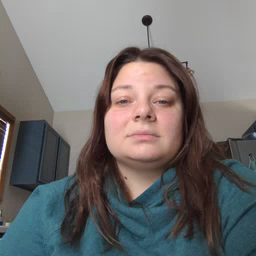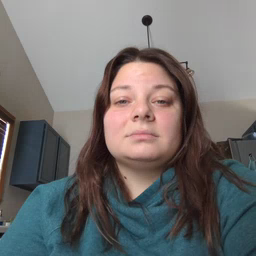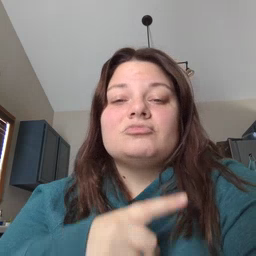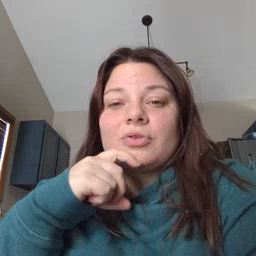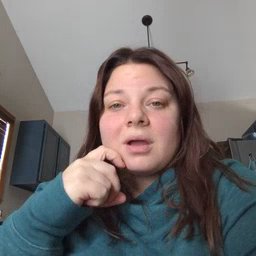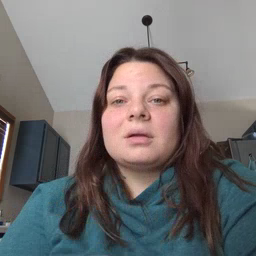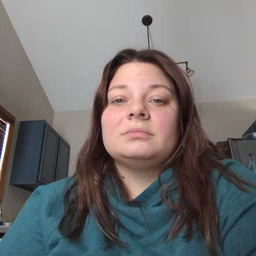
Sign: dry